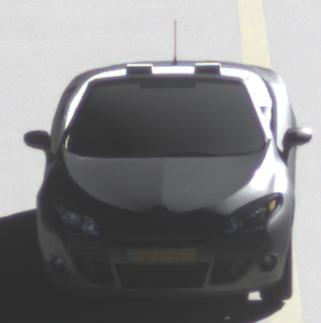
Make: Renault
Model: Mégane Coupé-Cabriolet 1.6 16V 110
Detailed model: Mégane (III) Coupé-Cabriolet
Model produced from: 2010/06
Model produced until: 2013/03
Doors: 2
Color: gray
Road condition: dry road
Daytime: midday
Contrast: high contrast